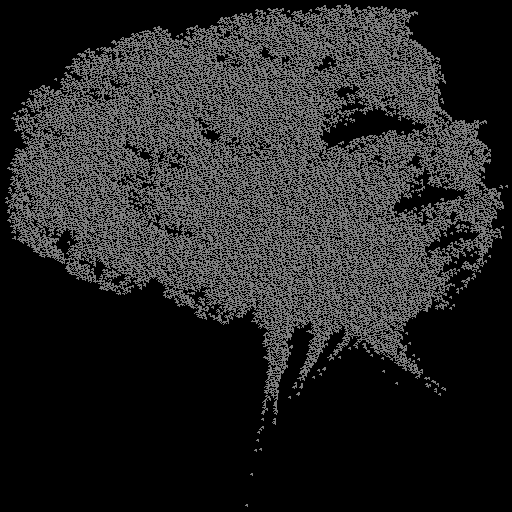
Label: broccoli